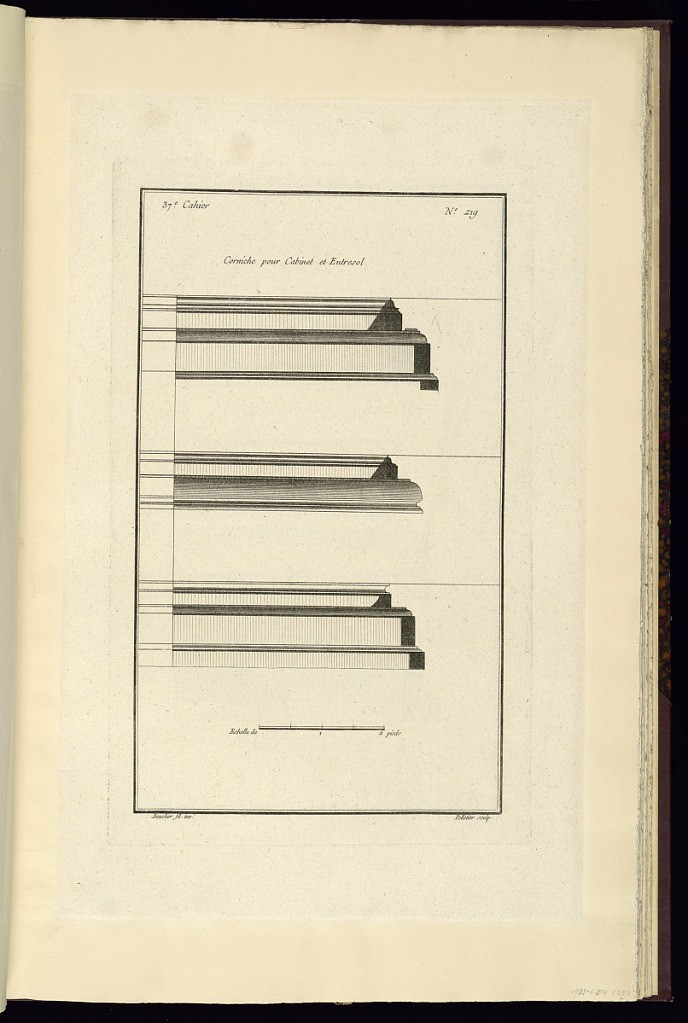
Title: Corniche pour Cabinet et Entresol
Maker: Juste-François Boucher, French, 1736 – 1782
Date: ca. 1775
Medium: Engraving on off white laid paper
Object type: Print
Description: Designs for three cornices. The plate is signed.